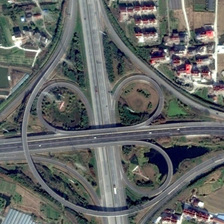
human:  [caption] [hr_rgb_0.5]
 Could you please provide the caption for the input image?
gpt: some buildings and many green trees are near a viaduct shaped three circles .

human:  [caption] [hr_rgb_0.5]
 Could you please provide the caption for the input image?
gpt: some buildings and many green trees are near a viaduct shaped three circles .

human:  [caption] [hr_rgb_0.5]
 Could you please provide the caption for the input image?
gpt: some buildings and many green trees are near a viaduct shaped three circles .

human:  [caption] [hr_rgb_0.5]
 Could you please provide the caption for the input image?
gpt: some buildings and many green trees are near a viaduct shaped three circles .

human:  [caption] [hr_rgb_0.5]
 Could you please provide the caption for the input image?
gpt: some buildings and many green trees are near a viaduct shaped three circles .